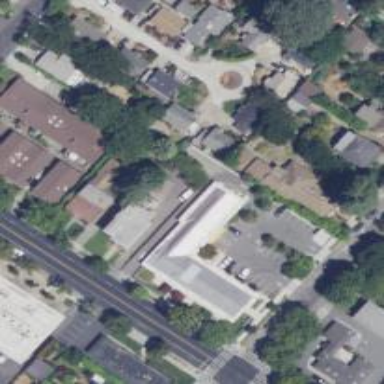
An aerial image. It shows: Clinic.